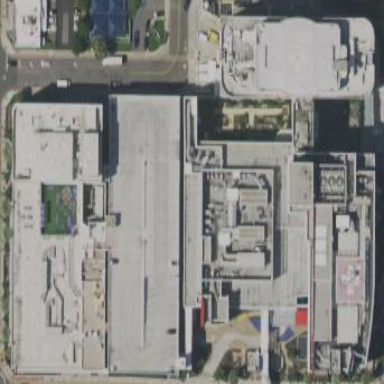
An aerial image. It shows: Healthcare facility identified as hospital.